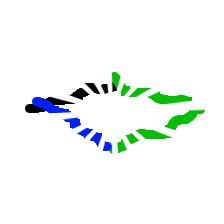
Shape: rhombus